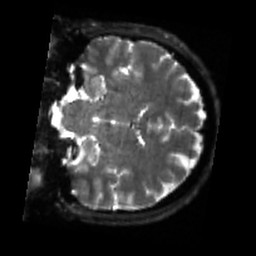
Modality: sbref
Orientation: coronal
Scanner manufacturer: siemens
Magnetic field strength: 3 T
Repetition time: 4 s
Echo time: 0.0594 s